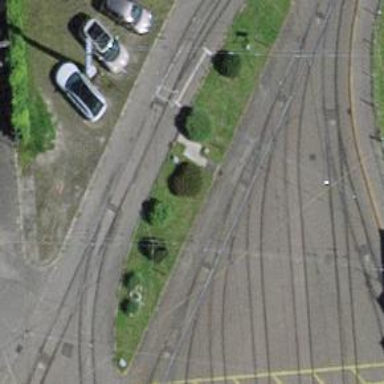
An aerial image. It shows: Tram railway with electrified contact lines passing through service yard with single track.